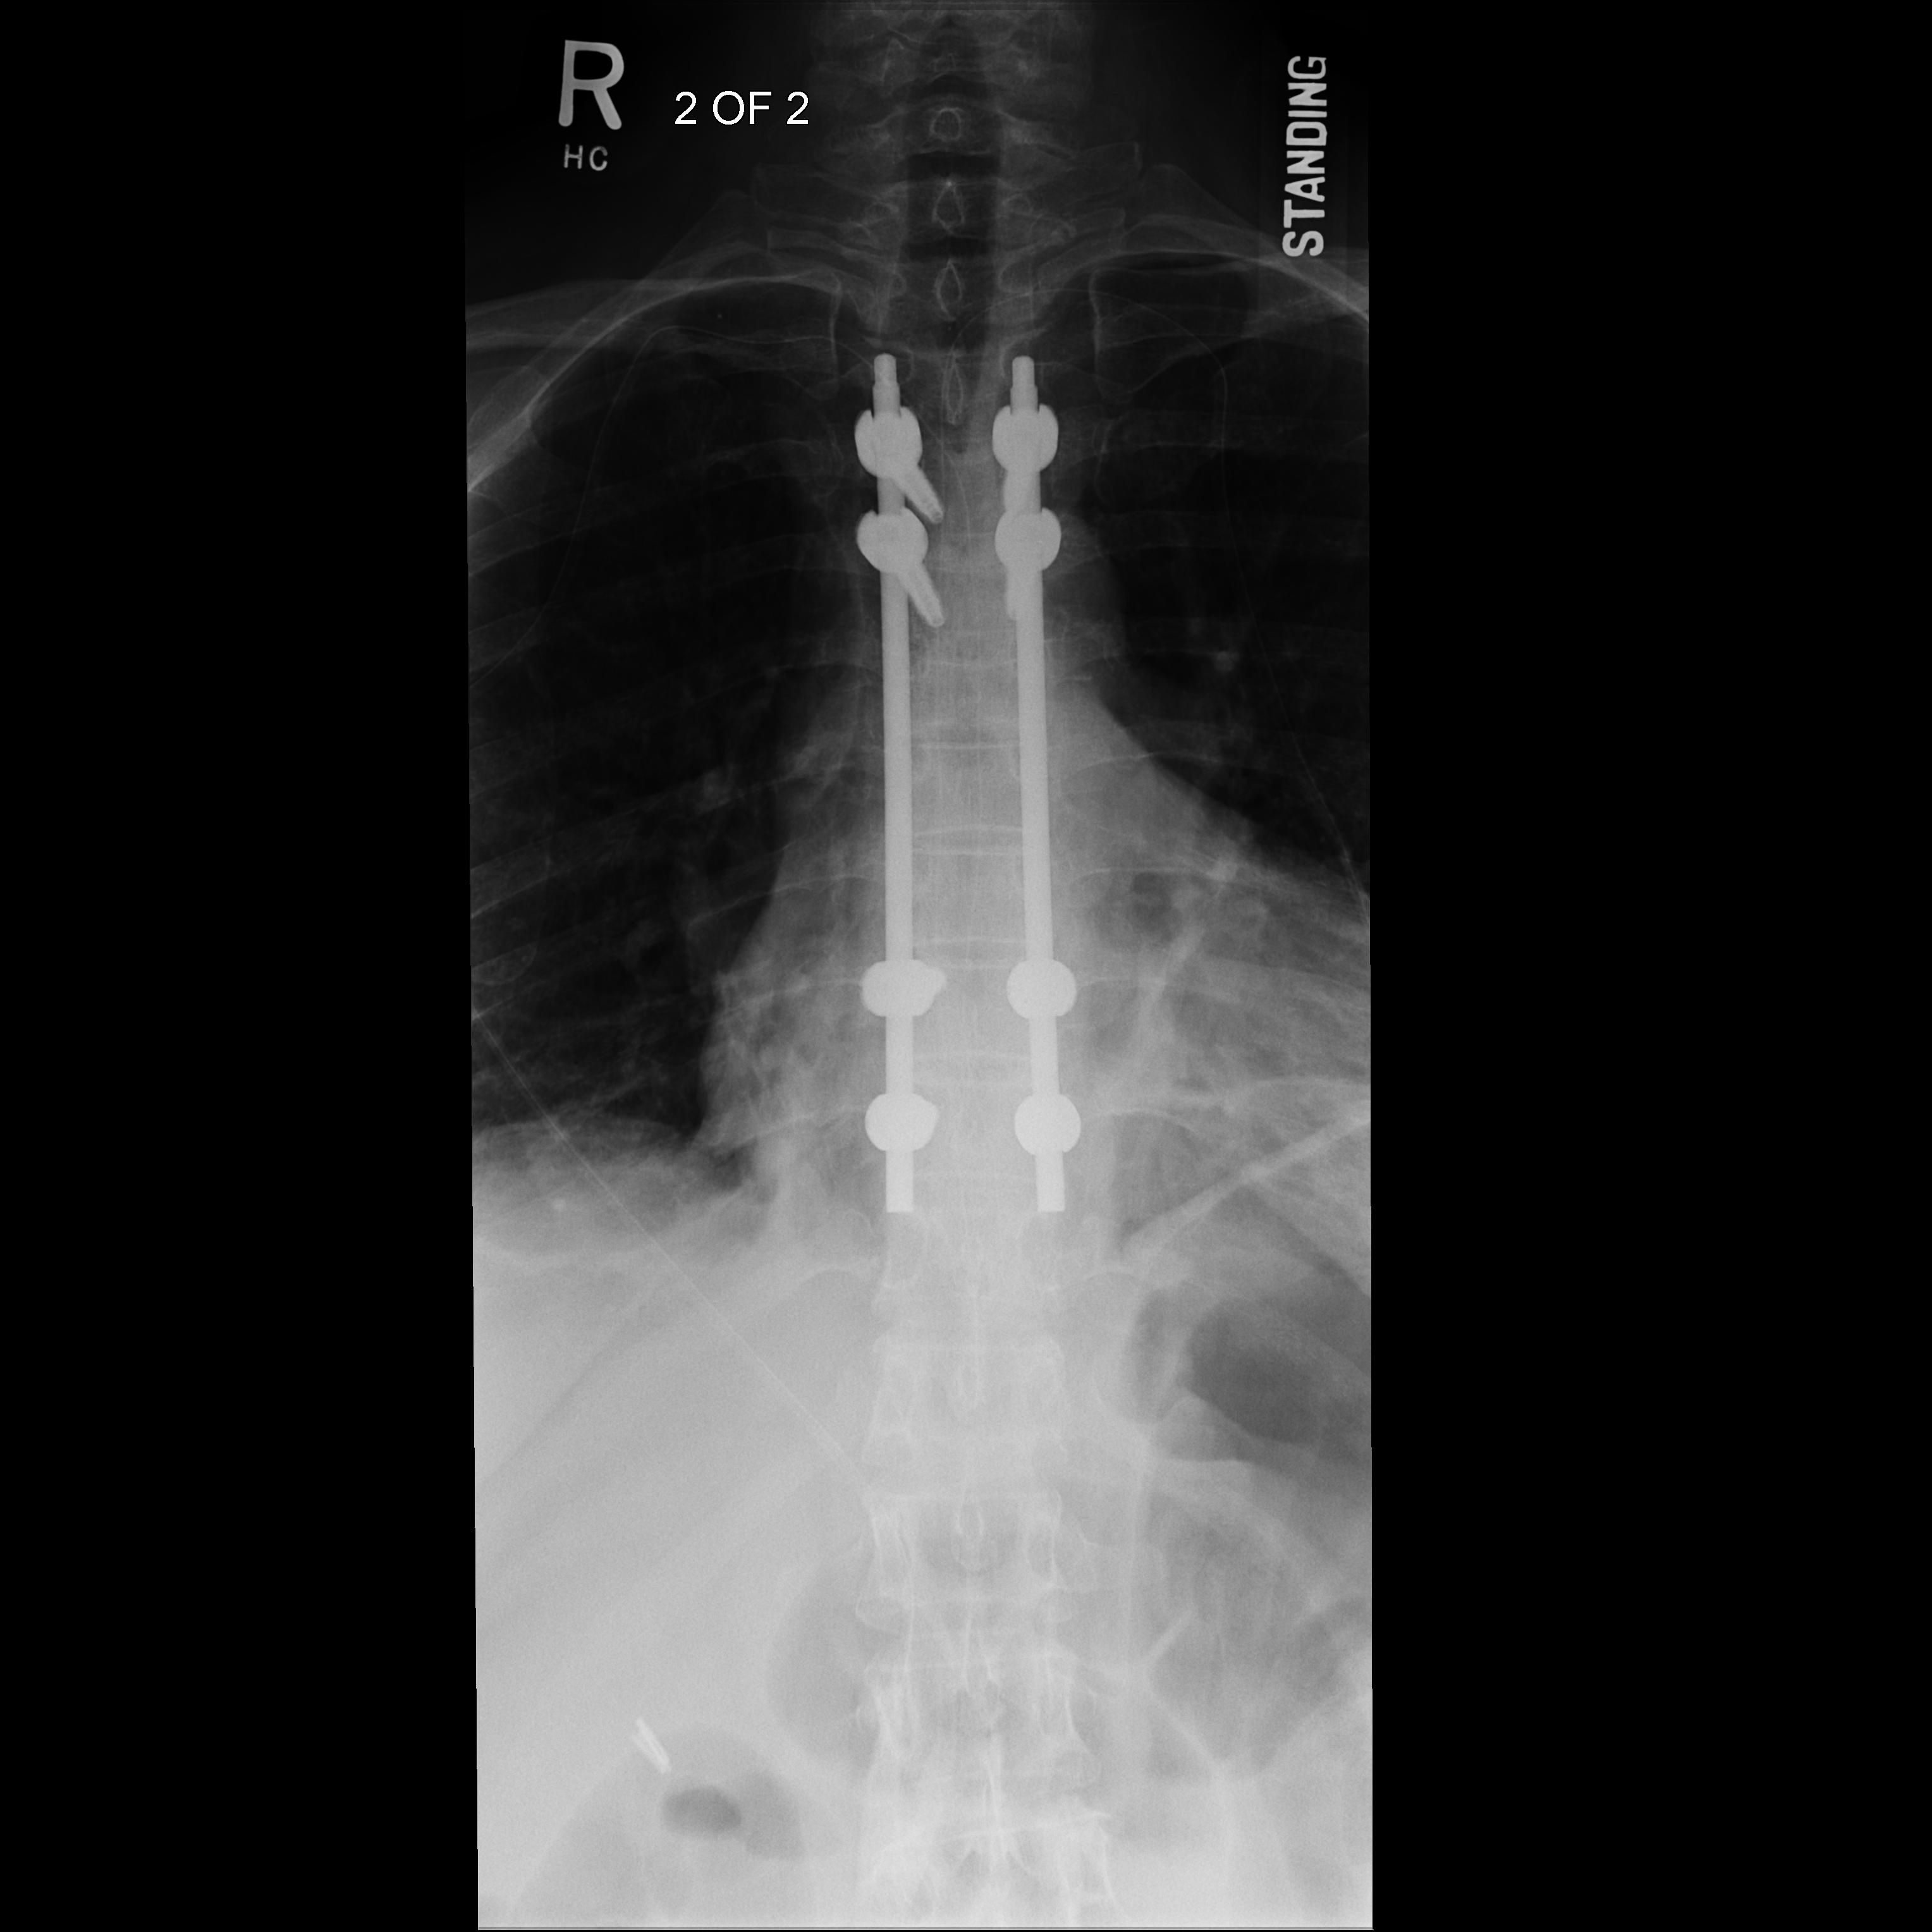
View: AP
Implant manufacturer: Depuy expedium (Synthes)